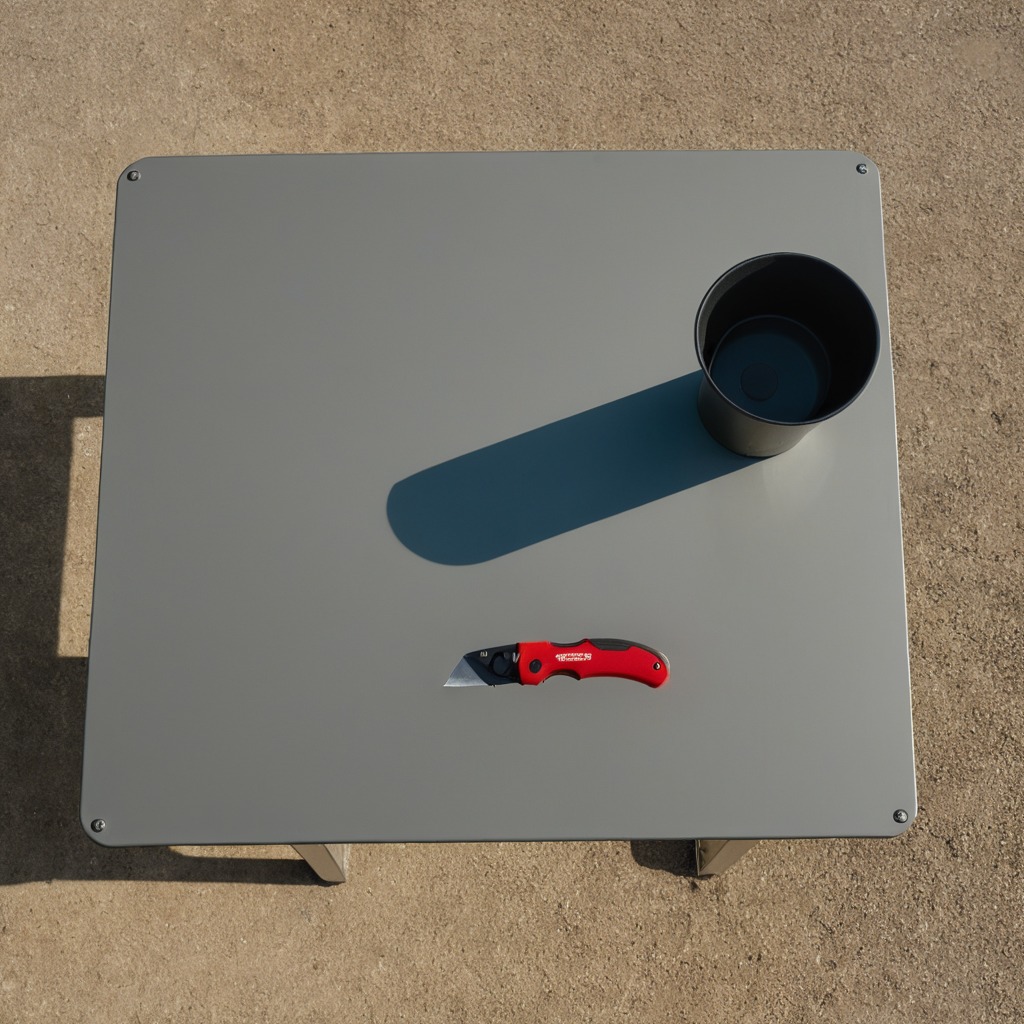
A utility knife lies on the table.